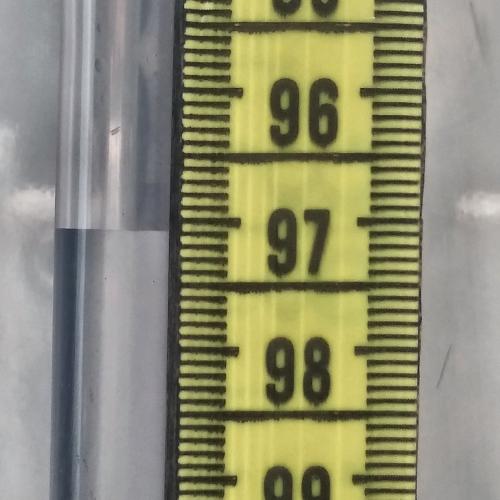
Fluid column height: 13.6 cm